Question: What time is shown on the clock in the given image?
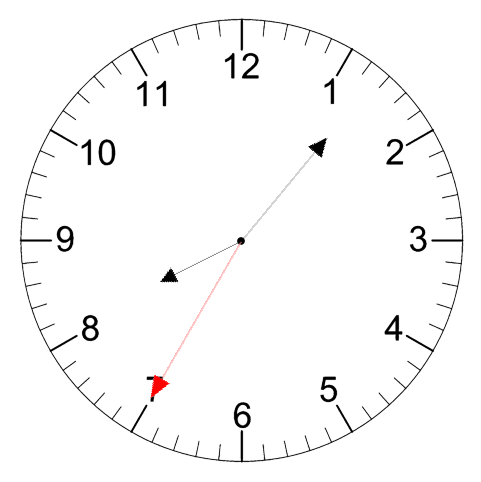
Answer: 08:06:35